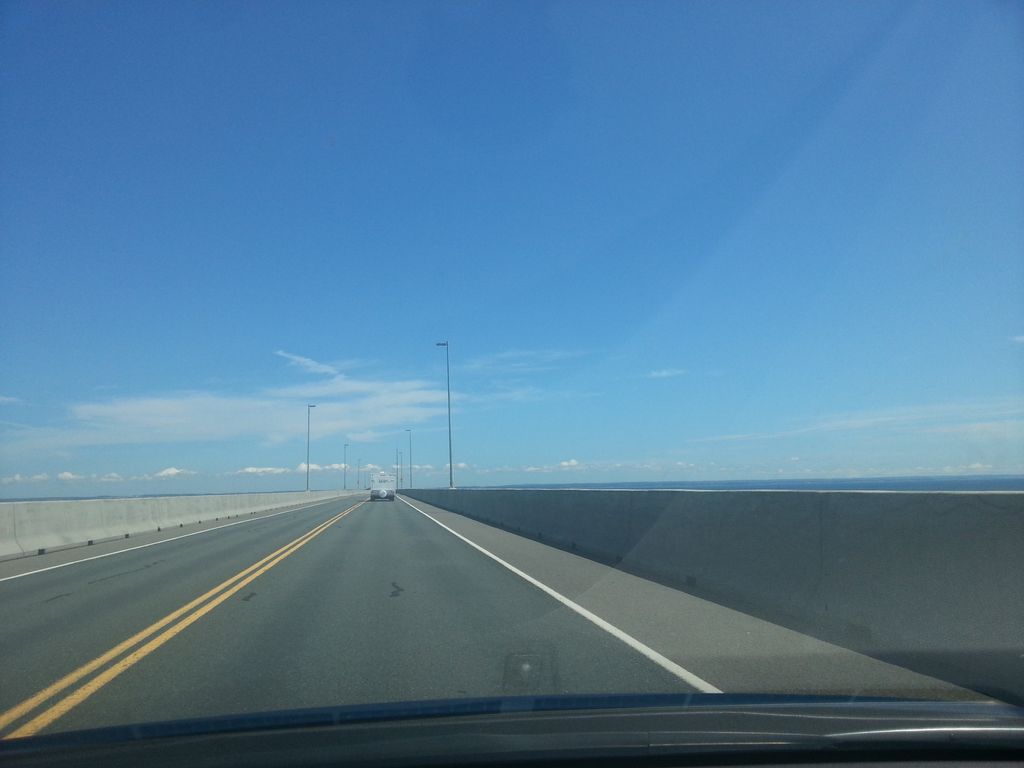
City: charlottetown